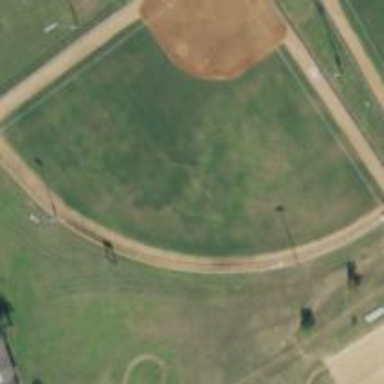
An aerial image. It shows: Softball pitch for leisure land activities.